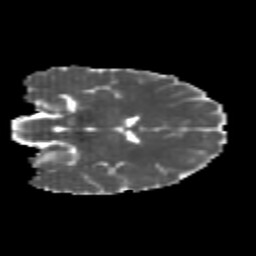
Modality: MD
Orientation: coronal
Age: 20
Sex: female
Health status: healthy
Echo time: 0.074 s